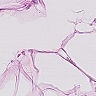
Metastatic tissue present: no